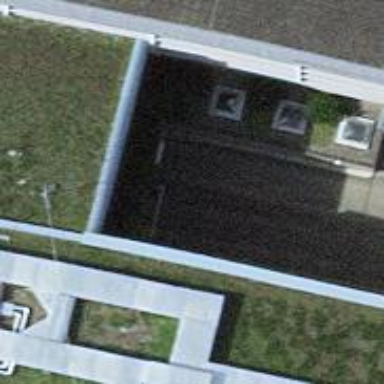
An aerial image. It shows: Parking entrance.